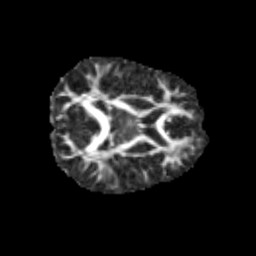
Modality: FA
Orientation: axial
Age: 11
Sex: female
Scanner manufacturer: siemens
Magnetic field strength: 3 T
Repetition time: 3.8 s
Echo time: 0.07 s